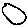
Label: circle